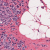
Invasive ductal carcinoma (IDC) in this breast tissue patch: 1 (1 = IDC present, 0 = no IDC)